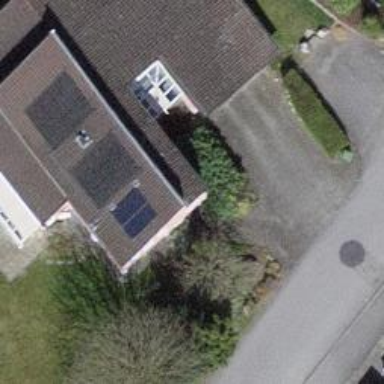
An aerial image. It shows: Solar power generator with photovoltaic panels.